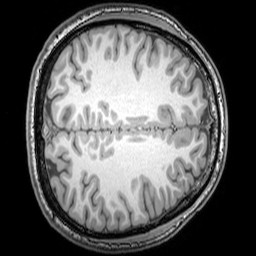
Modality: T1w
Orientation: axial
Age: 22
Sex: male
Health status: healthy
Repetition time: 0.081 s
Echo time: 0.037 s